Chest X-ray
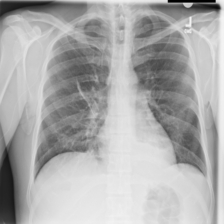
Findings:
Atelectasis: positive
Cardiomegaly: negative
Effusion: positive
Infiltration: negative
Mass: negative
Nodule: negative
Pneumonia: negative
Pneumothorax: negative
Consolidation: negative
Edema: negative
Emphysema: negative
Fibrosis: negative
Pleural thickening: negative
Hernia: negative